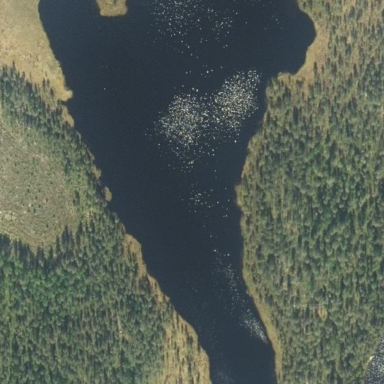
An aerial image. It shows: Serene lake surrounded by nature.